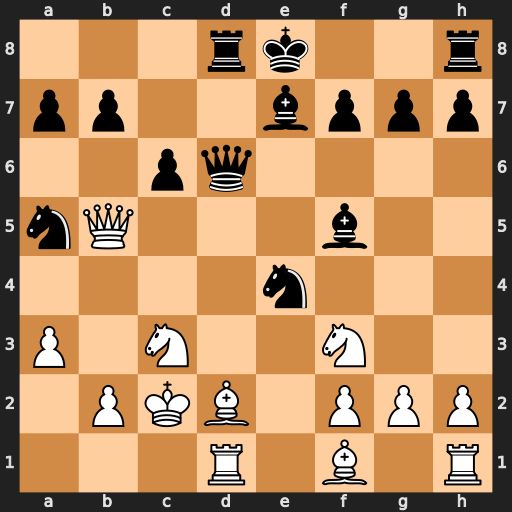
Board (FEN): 3rk2r/pp2bppp/2pq4/nQ3b2/4n3/P1N2N2/1PKB1PPP/3R1B1R
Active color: w
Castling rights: k
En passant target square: -
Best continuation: Qxf5 Nxc3 Kxc3